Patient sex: M
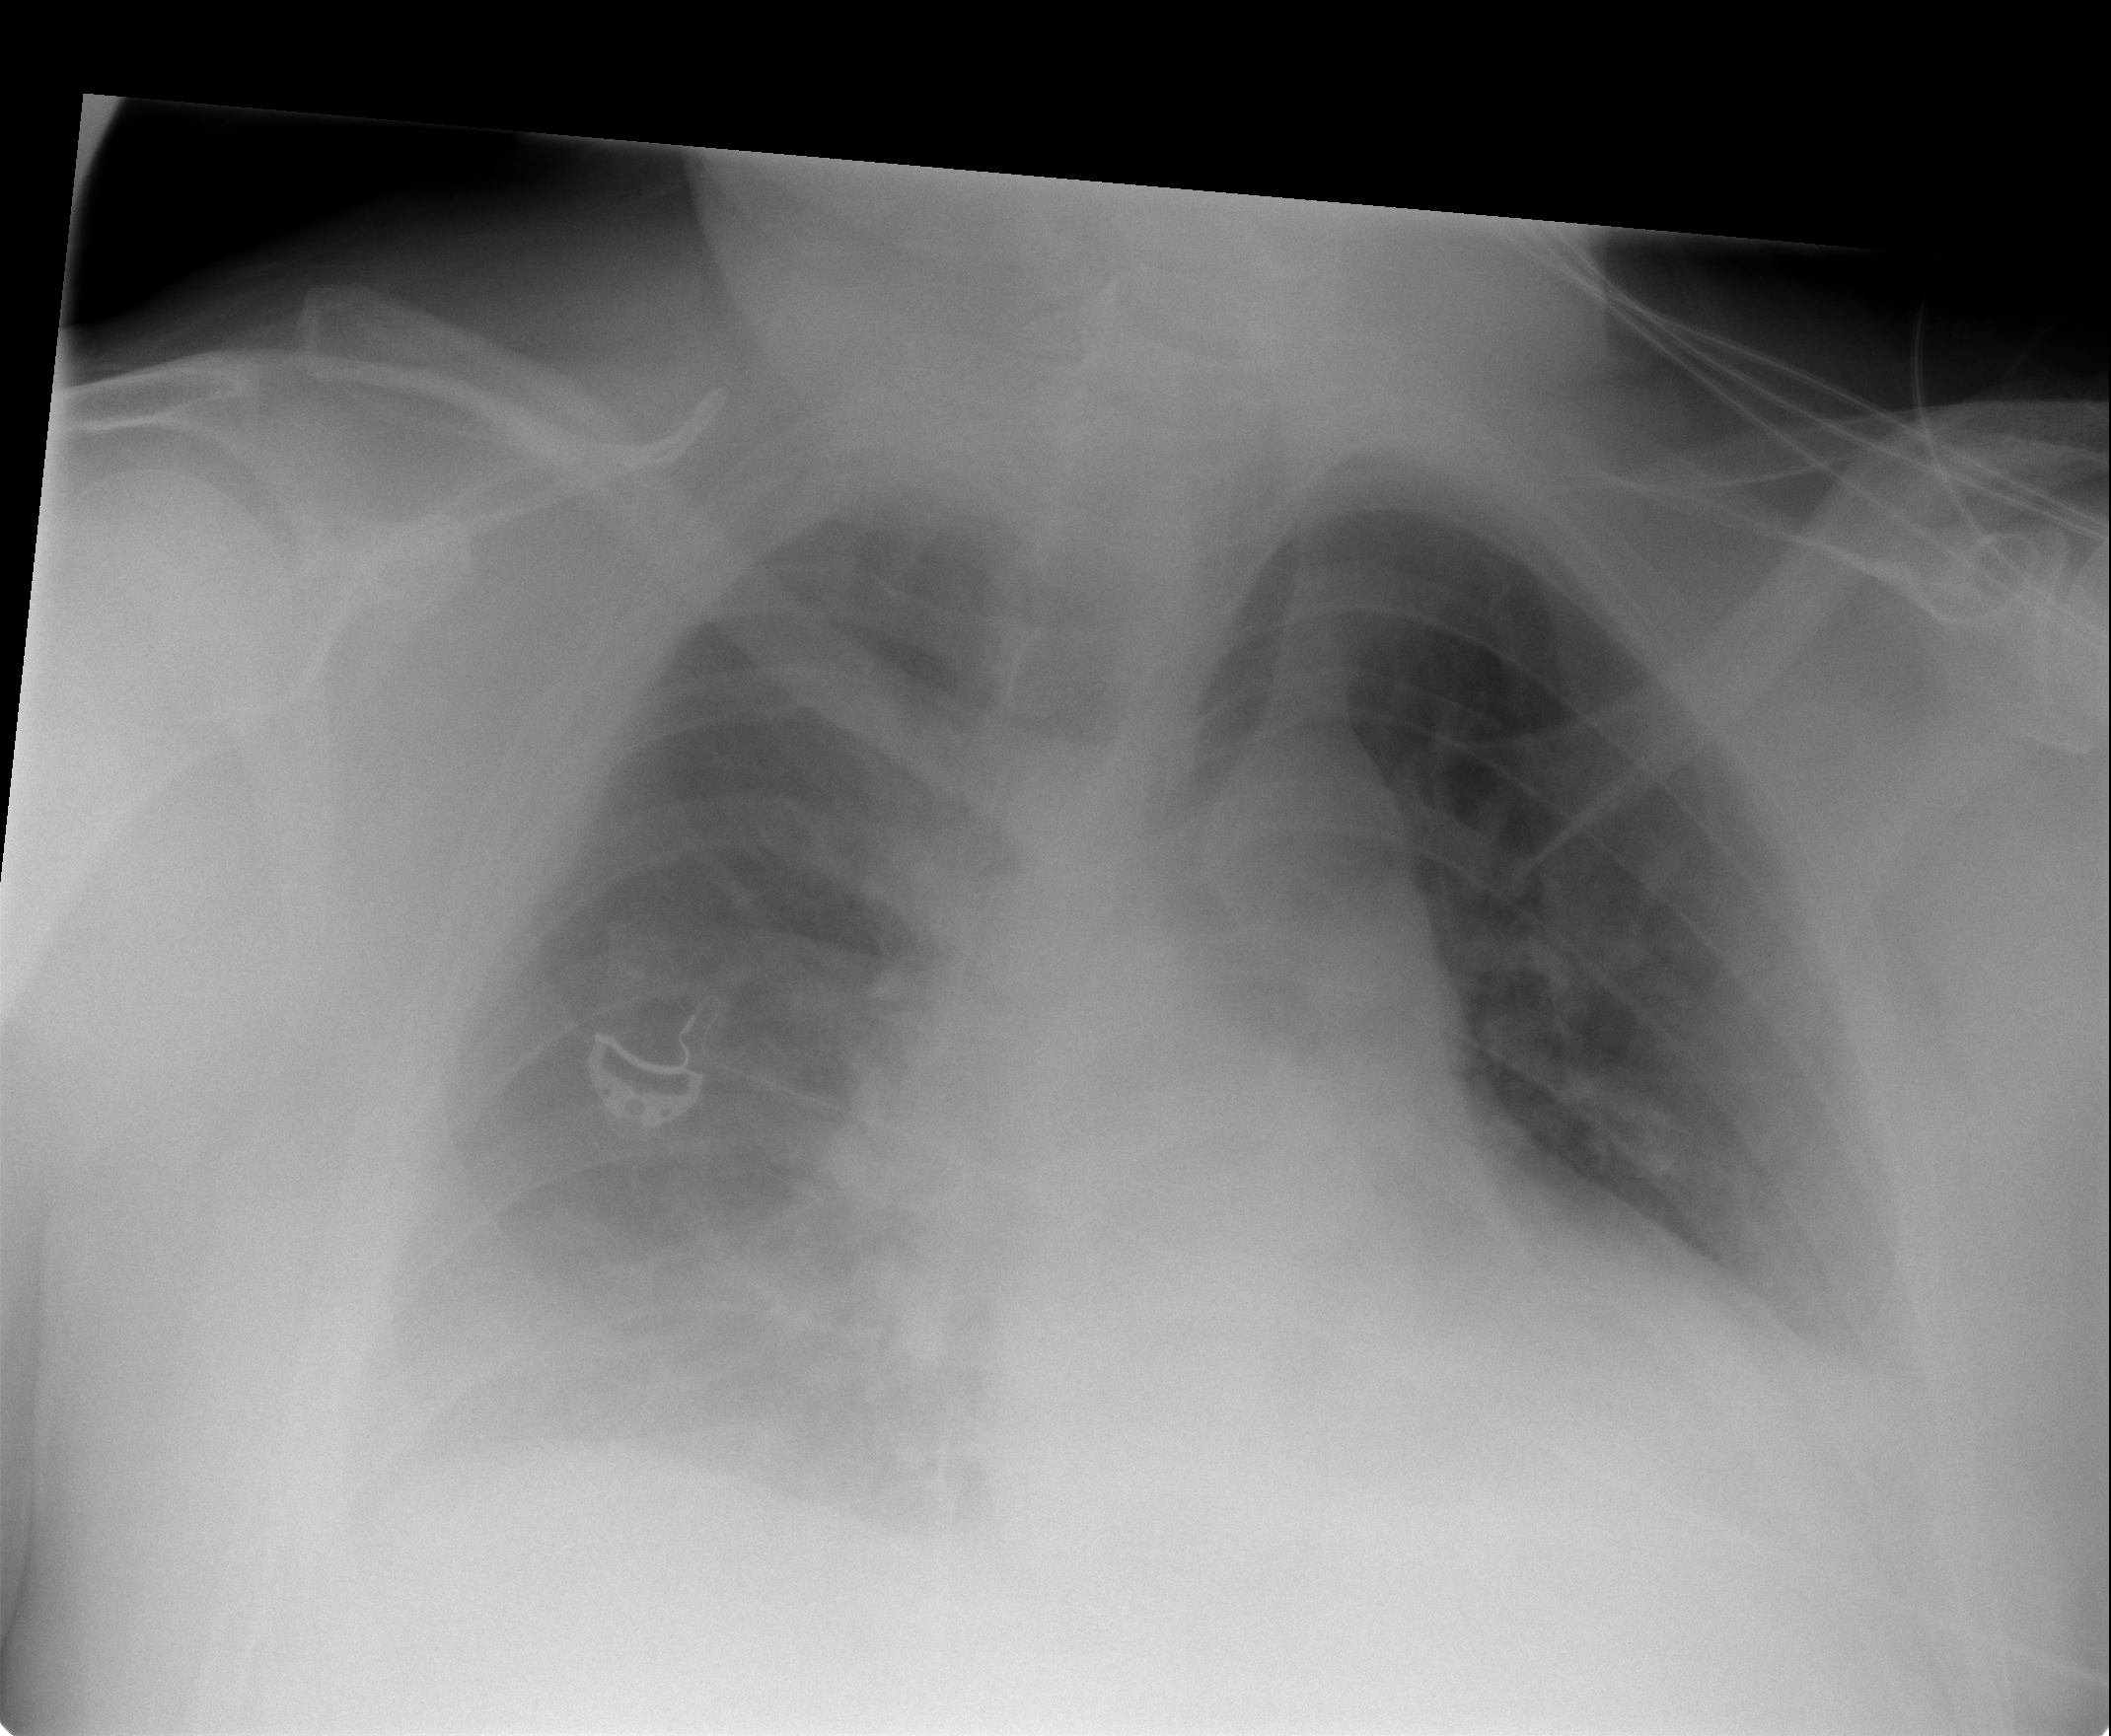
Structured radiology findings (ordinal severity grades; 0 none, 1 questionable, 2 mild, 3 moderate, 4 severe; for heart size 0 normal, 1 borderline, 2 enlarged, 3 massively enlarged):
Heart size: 0
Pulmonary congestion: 0
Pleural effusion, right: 3
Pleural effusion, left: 2
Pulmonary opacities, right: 1
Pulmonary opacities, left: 0
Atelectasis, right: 2
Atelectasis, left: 0